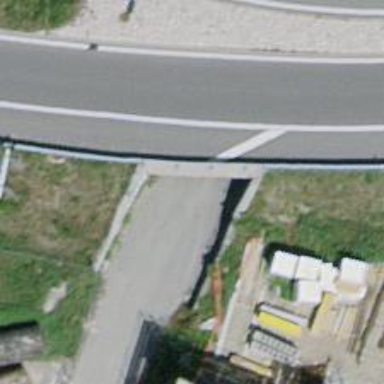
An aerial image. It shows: Road tunnel designed for service vehicles.